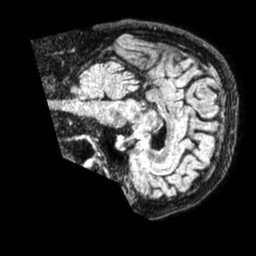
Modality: FLAIR
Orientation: sagittal
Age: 70
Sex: female
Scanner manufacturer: philips
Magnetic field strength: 1.5 T
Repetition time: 4.8 s
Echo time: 0.3379 s